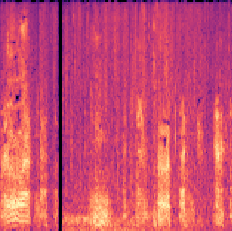
Sound class: Pig